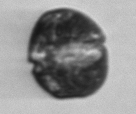
Label: Alexandrium_catenella